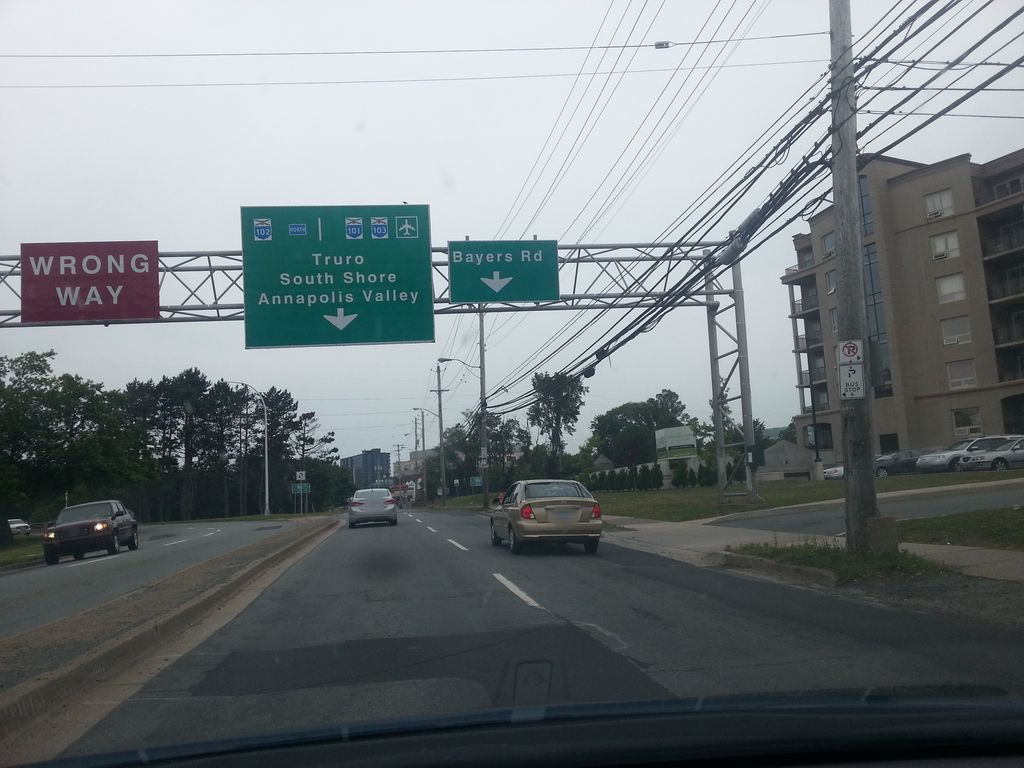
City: halifax